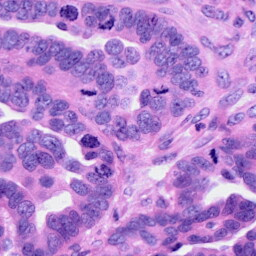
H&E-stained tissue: Ovarian